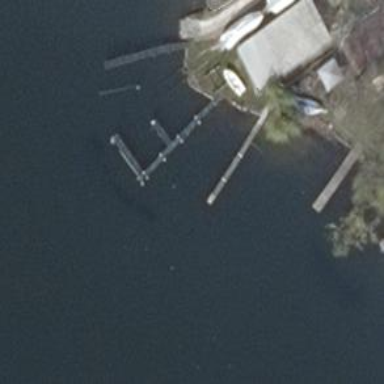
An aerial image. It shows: Man-made pier.